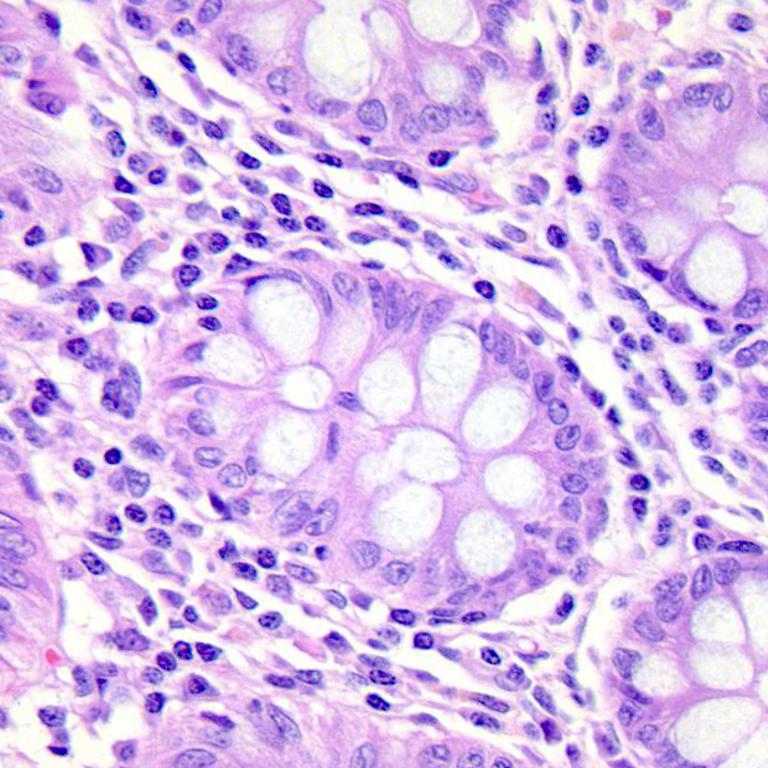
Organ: colon
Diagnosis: benign